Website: home-depot
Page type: billing-address
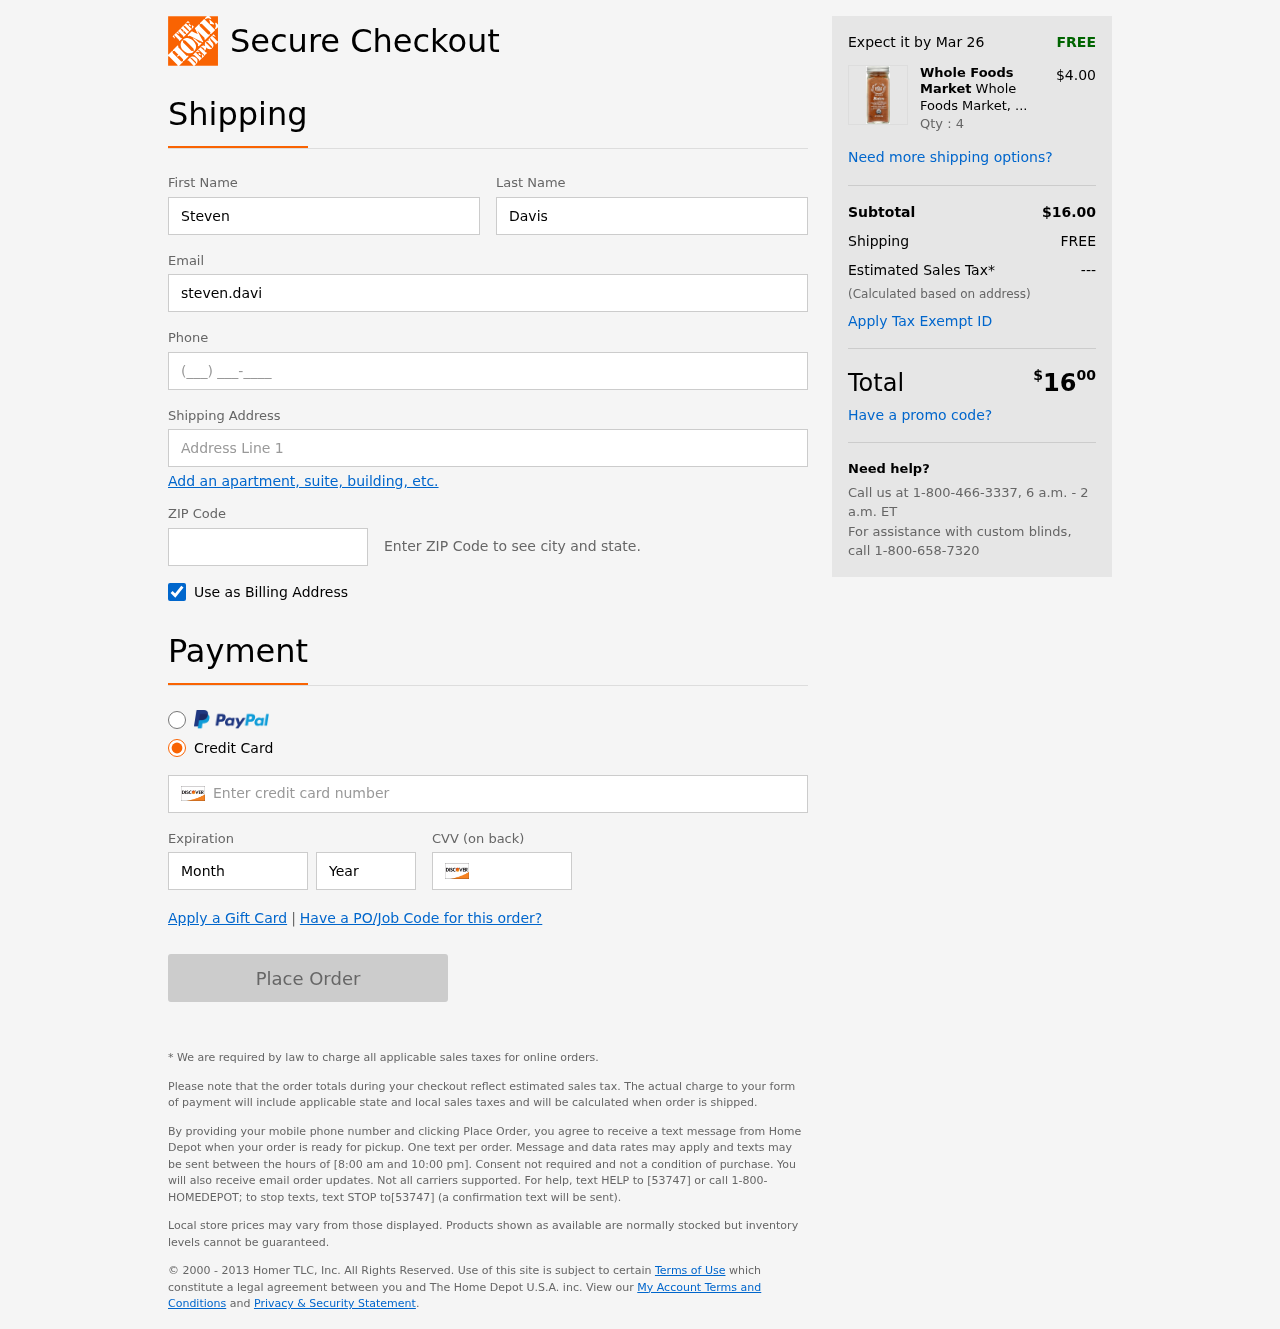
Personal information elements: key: PII_FIRSTNAME
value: Steven
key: PII_LASTNAME
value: Davis
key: PII_EMAIL
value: steven.davis@hotmail.com
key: PII_PHONE
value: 4876974884
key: PII_STREET
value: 588 Stephen Points Suite 343
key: PII_POSTCODE
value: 27834
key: PII_CARD_NUMBER
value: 6533 8219 5638 2313
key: PII_CARD_EXPIRY_MONTH
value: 10
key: PII_CARD_CVV
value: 542
Product elements: key: PRODUCT1_BRAND
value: Whole Foods Market
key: PRODUCT1_NAME
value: Whole Foods Market, Organic Berbere Seasoning, 2.19 oz
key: PRODUCT1_PRICE
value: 4
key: PRODUCT1_QUANTITY
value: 4
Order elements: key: ORDER_DELIVERY_DATE
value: Mar 26
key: ORDER_SUBTOTAL
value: $16.00
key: ORDER_SHIPPING_COST
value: FREE
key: ORDER_TAX
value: ---
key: ORDER_TOTAL2
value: $1600